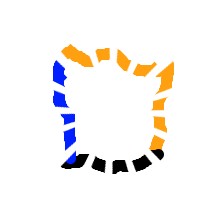
Shape: square